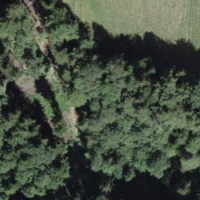
EUNIS habitat code: 43
Species observed at this site:
Leucojum vernum